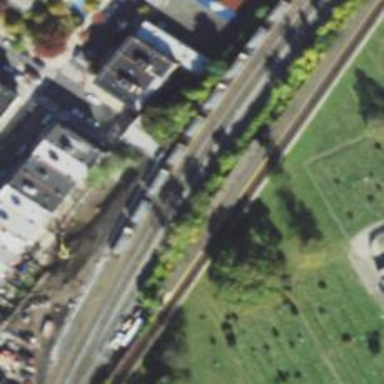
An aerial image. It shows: Railway track.